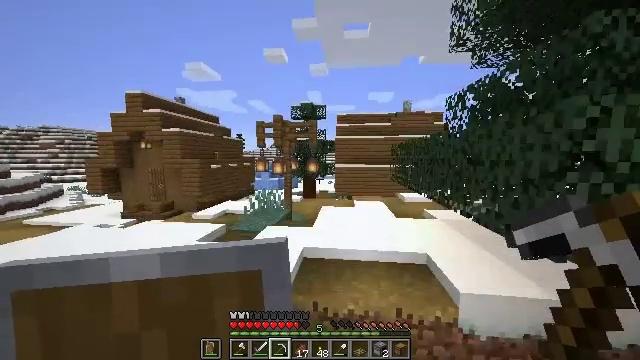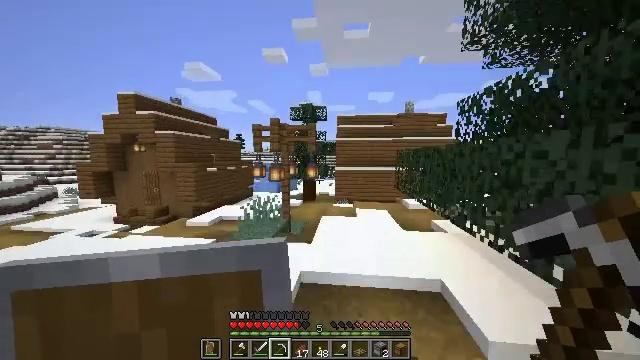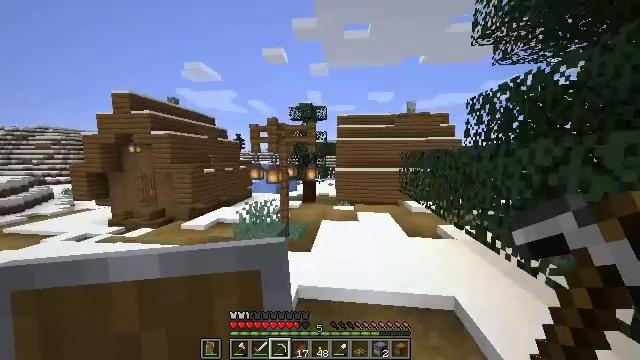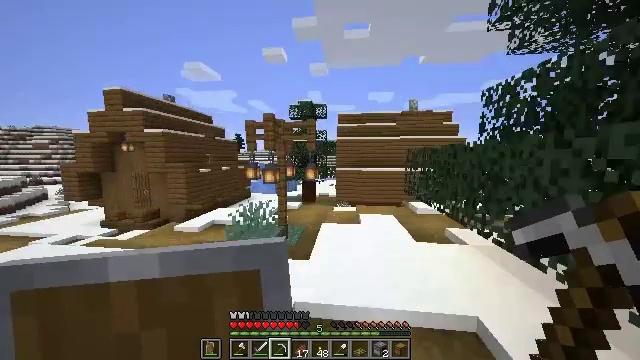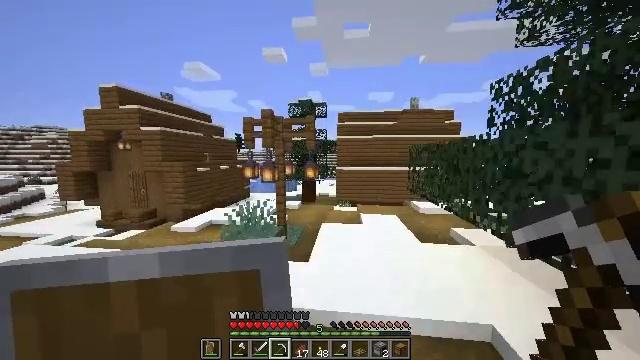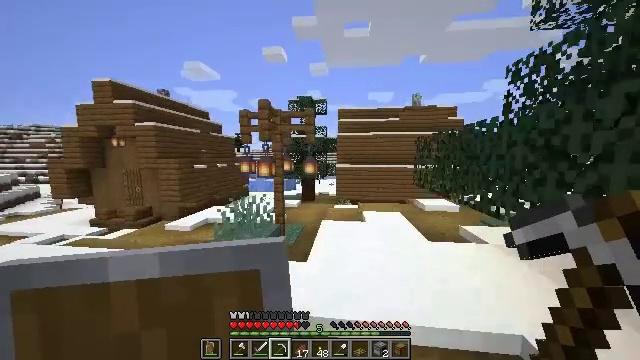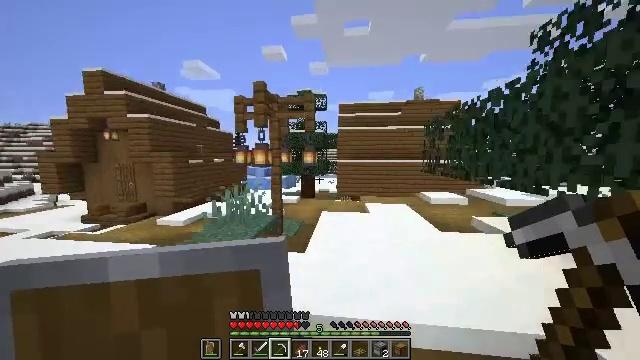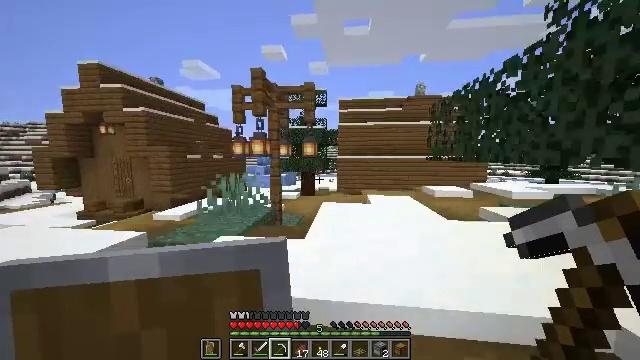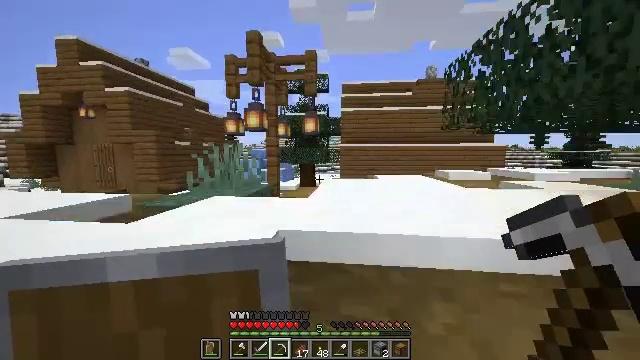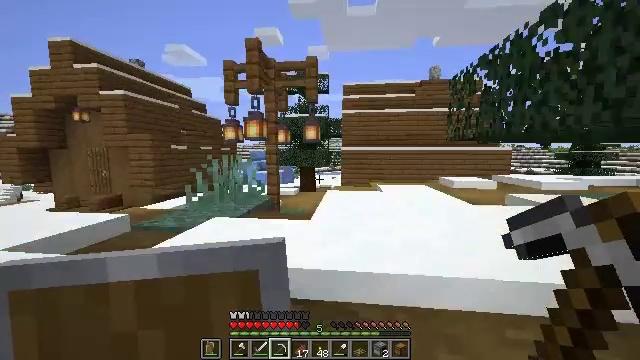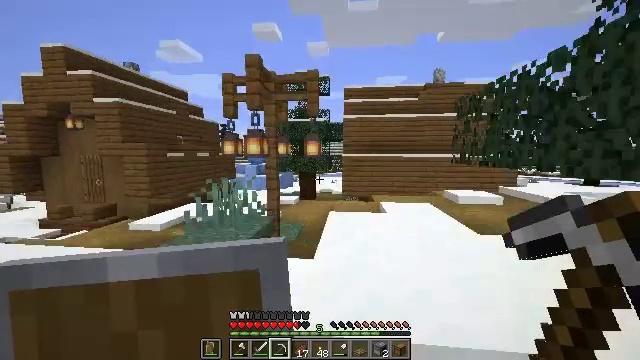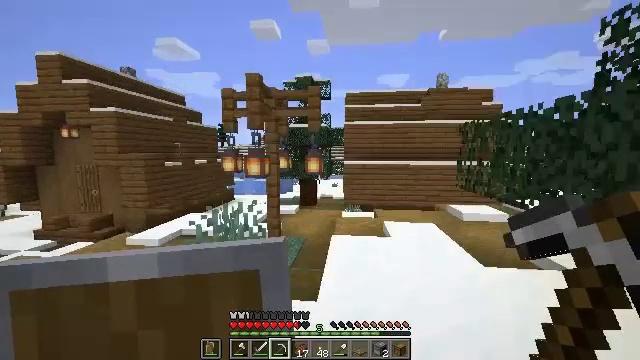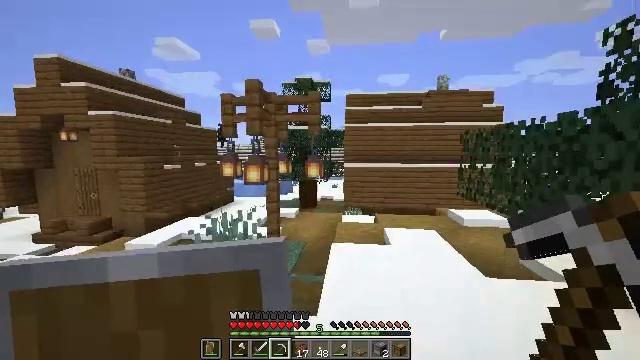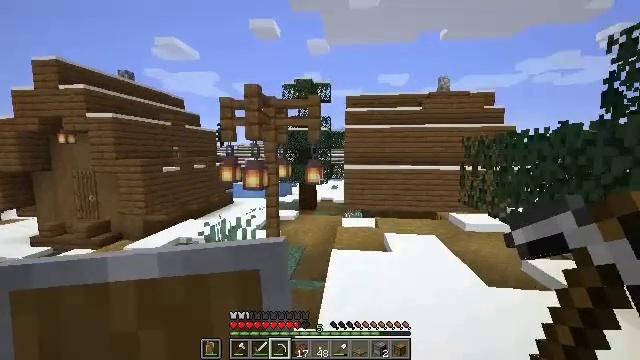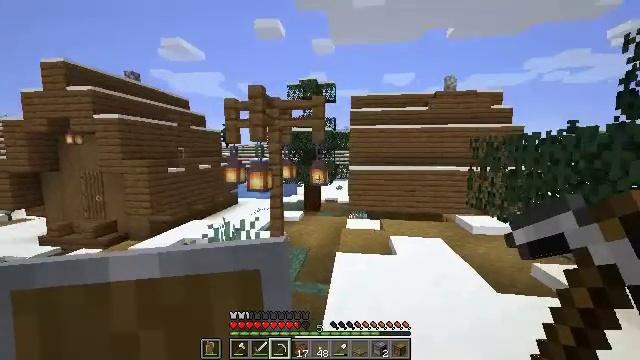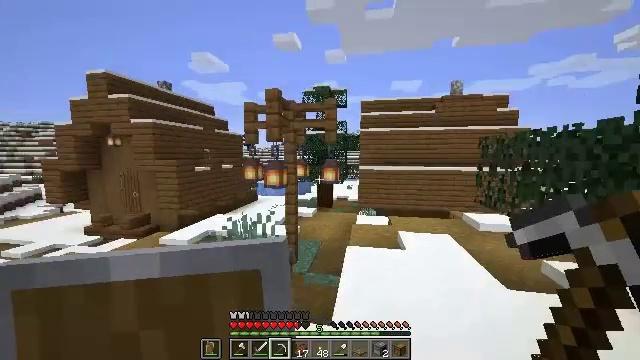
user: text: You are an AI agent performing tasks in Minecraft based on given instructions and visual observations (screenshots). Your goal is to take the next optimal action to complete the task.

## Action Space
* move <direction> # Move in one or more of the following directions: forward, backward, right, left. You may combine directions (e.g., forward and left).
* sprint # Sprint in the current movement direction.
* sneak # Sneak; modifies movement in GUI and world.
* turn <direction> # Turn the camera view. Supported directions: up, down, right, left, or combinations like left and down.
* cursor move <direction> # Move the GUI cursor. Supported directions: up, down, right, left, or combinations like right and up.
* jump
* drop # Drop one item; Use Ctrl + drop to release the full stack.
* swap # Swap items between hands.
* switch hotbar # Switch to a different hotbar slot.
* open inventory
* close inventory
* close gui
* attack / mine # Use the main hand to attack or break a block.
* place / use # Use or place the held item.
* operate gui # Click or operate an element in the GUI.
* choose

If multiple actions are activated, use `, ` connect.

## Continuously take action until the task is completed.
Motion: motion action
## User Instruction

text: Retrieve the lantern for relighting.
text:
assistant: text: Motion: move forward, jump
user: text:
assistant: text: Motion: move forward, jump
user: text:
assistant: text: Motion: move forward, jump
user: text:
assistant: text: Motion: move forward, jump
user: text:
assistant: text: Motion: move forward, jump
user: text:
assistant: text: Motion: move forward, jump
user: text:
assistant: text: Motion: move forward, jump
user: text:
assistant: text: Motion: move forward, jump
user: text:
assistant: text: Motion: move forward, jump
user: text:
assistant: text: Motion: move forward, jump
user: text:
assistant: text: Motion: move forward, jump
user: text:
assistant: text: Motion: move forward, jump
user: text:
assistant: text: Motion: move forward, jump
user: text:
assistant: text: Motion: move forward, sprint, turn left
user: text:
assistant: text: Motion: move forward, sprint, turn left
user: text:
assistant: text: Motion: move forward, sprint
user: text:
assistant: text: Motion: move forward, sprint
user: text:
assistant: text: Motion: move forward, turn right
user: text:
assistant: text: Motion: move forward, turn right and up
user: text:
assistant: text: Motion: move forward, attack / mine
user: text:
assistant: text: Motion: move forward, attack / mine
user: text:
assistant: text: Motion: move forward, attack / mine
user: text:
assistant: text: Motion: move forward, attack / mine
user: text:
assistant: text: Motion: move forward, attack / mine
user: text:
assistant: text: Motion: move forward, attack / mine
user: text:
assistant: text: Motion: move forward, attack / mine
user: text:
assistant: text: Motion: move forward, turn left, attack / mine
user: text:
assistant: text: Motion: turn left, attack / mine
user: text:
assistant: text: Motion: turn left and down, attack / mine
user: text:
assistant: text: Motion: attack / mine